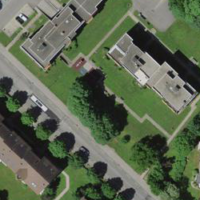
EUNIS habitat code: 55
Species observed at this site:
Allium ursinum